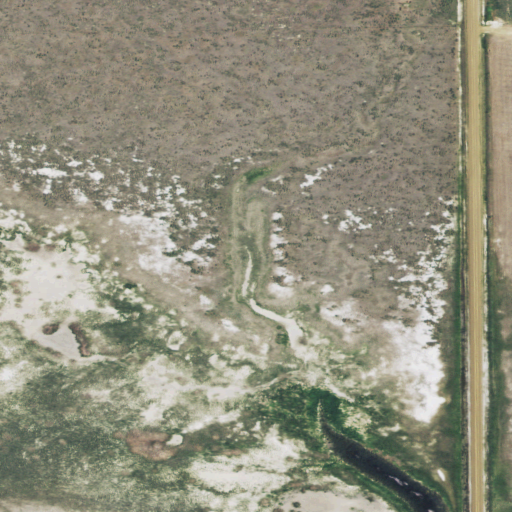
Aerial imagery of depression(s) in Montana named Lake Basin containing grassland, herbaceous wetlands, shrub, low intensity development, open development, and woody wetlands